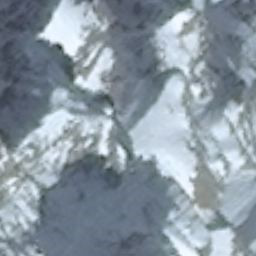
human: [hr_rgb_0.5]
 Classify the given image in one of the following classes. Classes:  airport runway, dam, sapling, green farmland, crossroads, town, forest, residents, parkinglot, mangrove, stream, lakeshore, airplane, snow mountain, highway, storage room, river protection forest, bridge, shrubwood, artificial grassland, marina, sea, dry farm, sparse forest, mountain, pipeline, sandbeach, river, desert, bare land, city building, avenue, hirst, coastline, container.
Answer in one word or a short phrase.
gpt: snow mountain